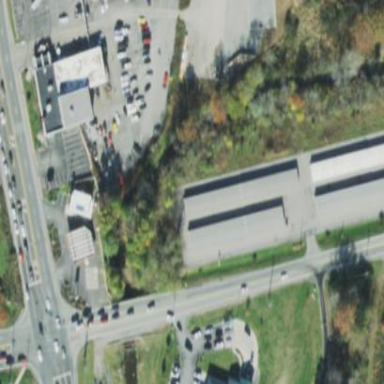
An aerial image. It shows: Storage rental shop.